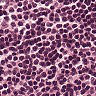
Metastatic tissue present: no